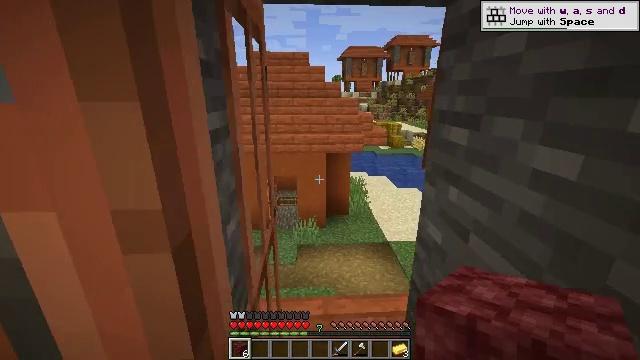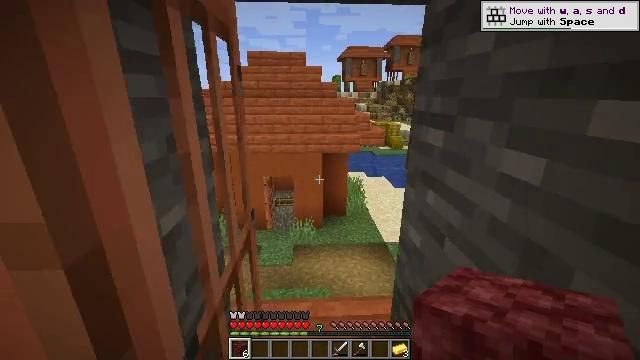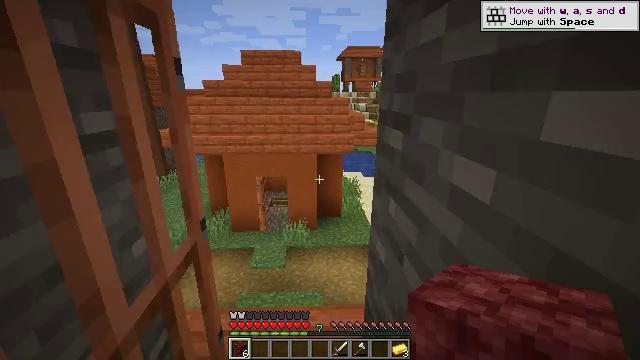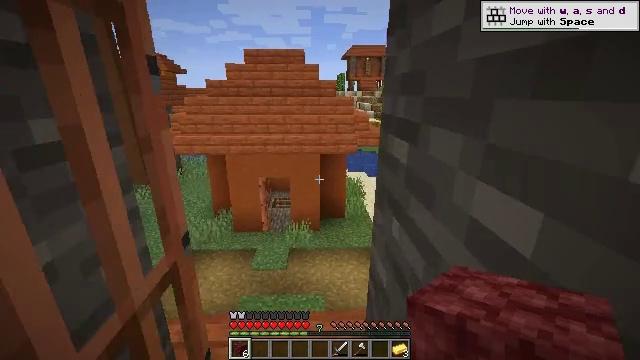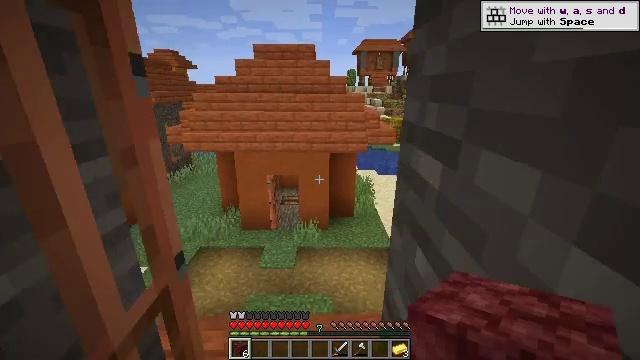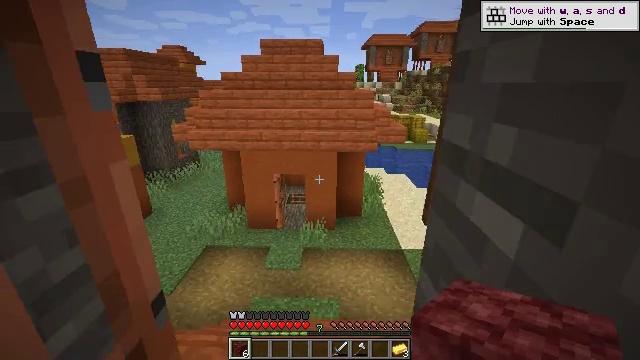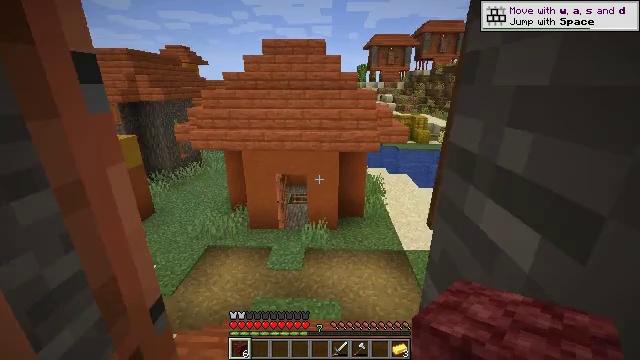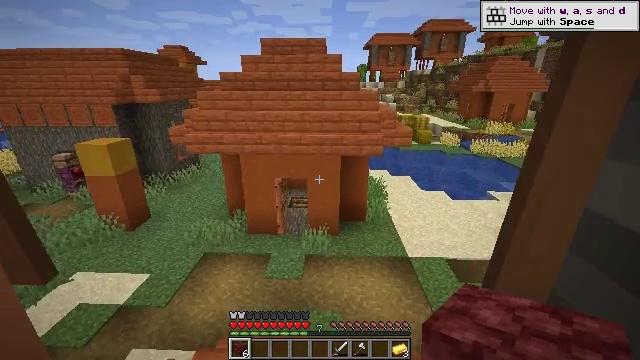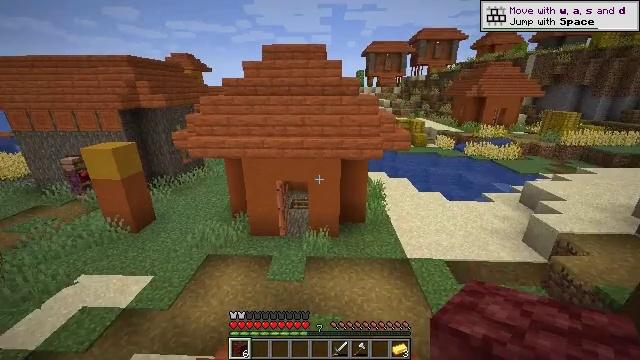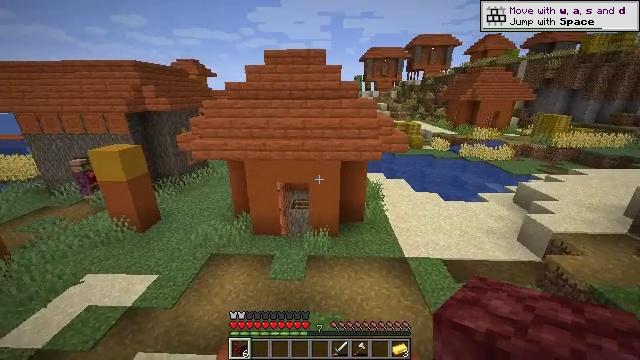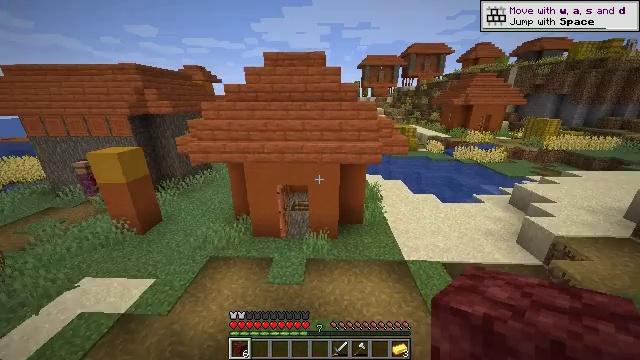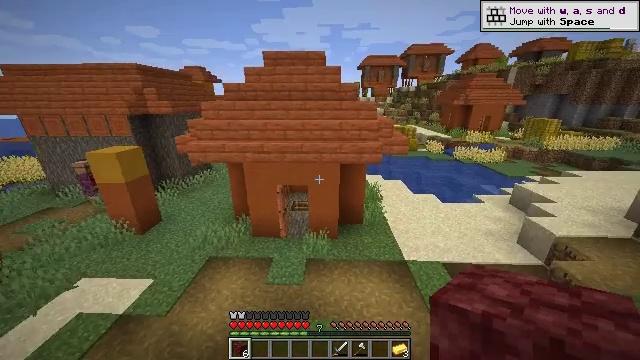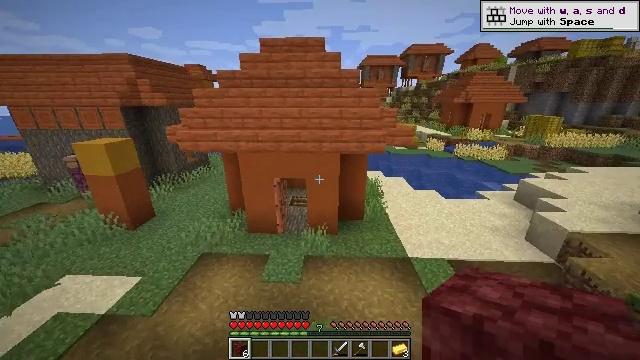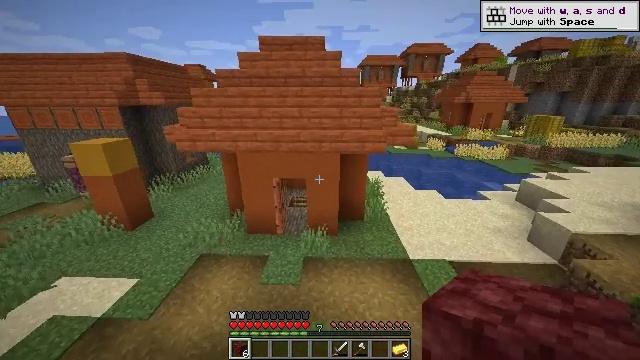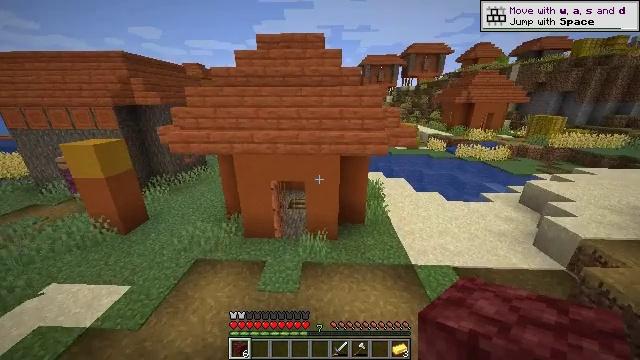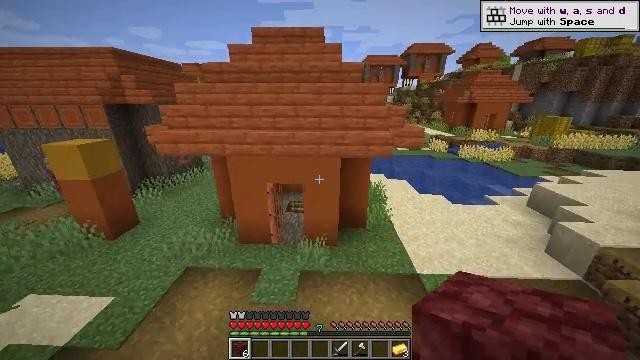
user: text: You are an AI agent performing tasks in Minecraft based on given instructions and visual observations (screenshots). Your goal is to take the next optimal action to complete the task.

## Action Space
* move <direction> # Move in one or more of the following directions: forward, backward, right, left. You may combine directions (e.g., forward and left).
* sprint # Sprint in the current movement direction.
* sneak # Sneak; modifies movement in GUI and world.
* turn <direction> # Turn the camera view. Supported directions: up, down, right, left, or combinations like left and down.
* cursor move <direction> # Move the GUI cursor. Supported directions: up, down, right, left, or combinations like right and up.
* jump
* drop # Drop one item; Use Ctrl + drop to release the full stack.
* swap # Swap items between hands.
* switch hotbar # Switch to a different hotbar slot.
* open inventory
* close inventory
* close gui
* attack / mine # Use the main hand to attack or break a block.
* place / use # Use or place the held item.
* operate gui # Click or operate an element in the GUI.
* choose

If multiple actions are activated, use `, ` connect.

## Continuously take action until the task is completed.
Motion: motion action
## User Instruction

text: Make a stone shovel using sticks and cobblestone.
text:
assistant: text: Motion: move forward and move right
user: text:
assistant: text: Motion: move forward and move right
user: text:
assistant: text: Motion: move forward and move right, turn left
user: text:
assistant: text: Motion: move forward, turn left
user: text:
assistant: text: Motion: move forward, turn left
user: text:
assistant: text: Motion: move forward
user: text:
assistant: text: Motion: move forward, sprint
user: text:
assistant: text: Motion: move forward, sprint
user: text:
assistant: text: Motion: move forward, sprint
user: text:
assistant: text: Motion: move forward, sprint
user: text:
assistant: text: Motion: move forward, sprint
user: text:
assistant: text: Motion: move forward
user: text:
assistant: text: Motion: move forward
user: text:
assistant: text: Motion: move forward
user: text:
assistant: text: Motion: move forward
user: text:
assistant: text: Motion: move forward
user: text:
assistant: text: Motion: move forward
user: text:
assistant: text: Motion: move forward, turn left
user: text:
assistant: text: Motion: move forward, turn left
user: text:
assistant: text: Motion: move forward
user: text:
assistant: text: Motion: move forward
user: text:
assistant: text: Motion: move forward
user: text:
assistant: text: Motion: move forward
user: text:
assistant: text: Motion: move forward
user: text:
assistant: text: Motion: move forward, sprint, turn left
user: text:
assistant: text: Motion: move forward, sprint, turn left
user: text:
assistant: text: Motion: move forward, sprint, turn left
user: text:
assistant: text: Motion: move forward, sprint, turn left
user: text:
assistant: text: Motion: move forward, sprint
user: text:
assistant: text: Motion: move forward